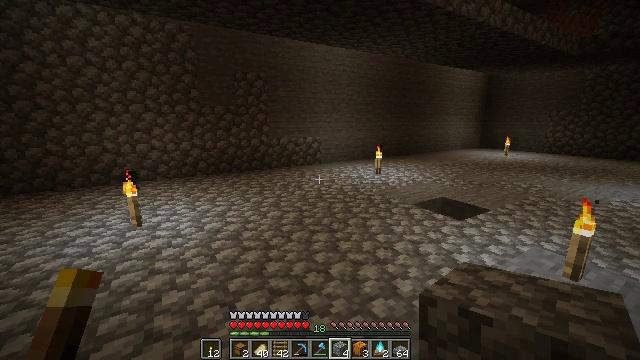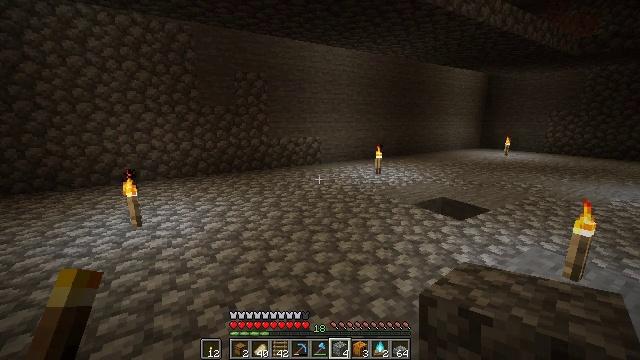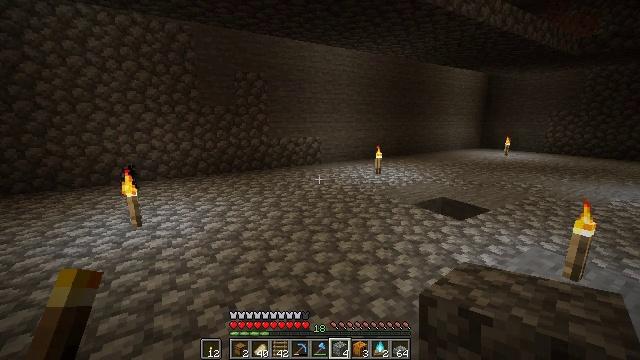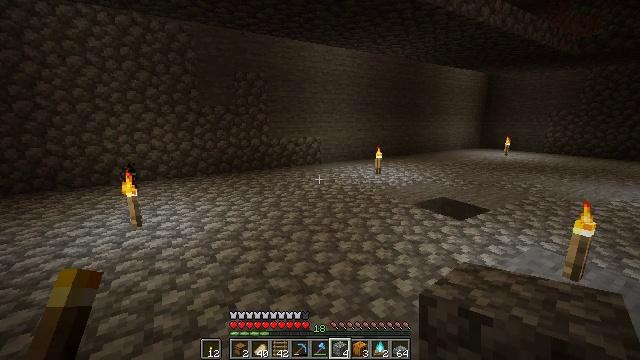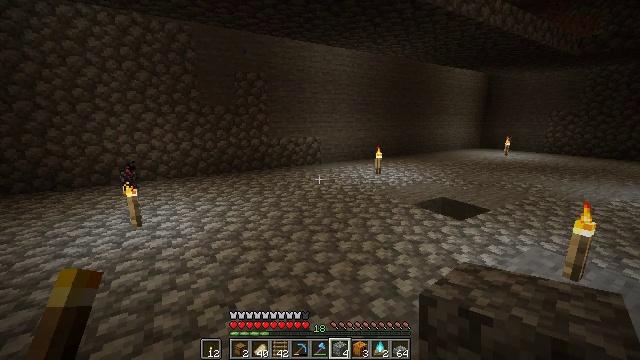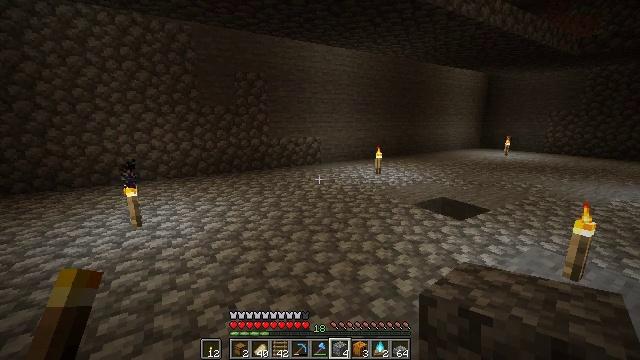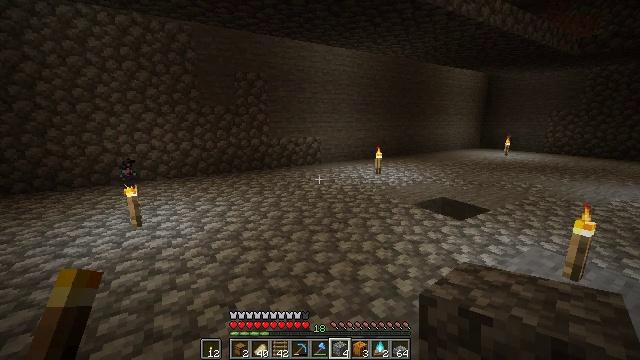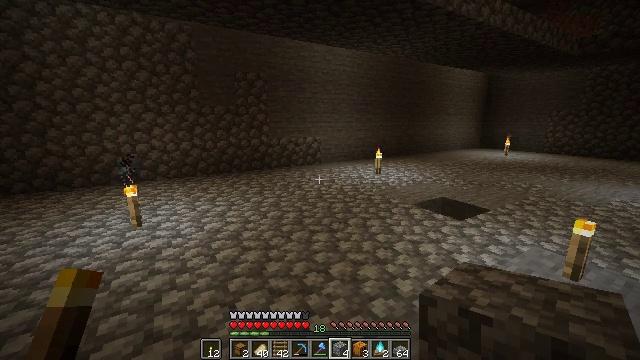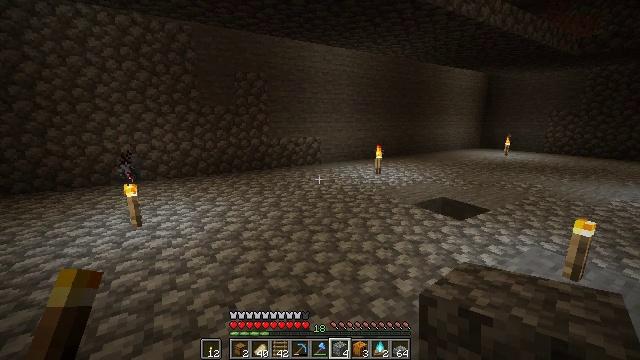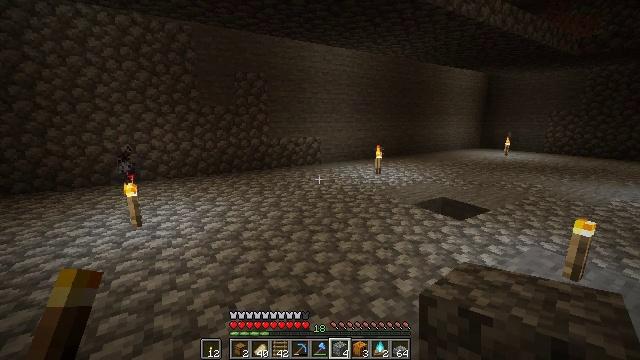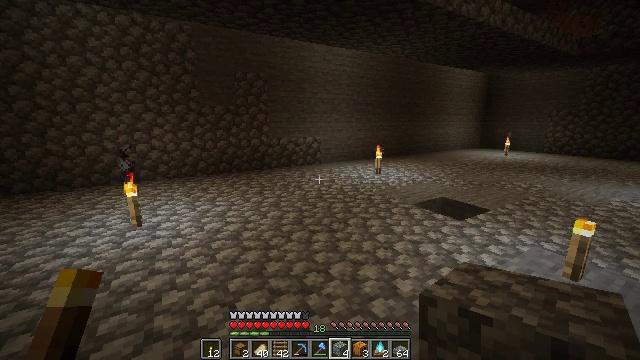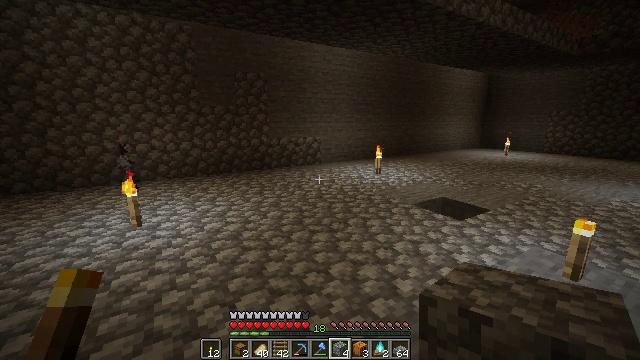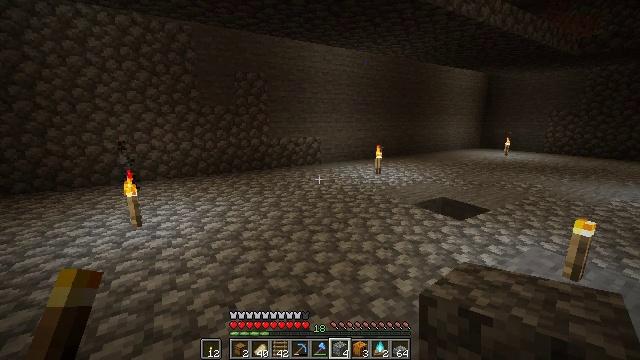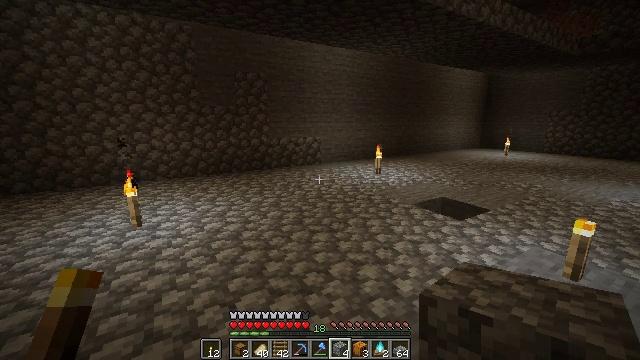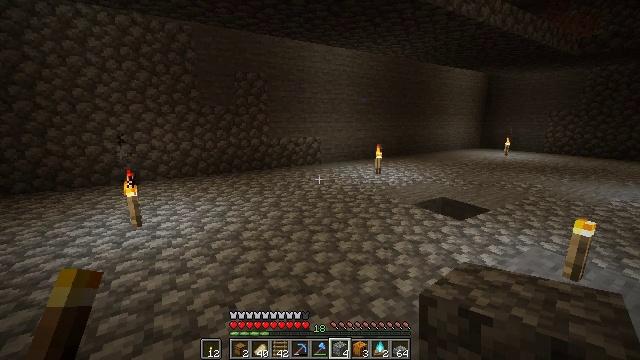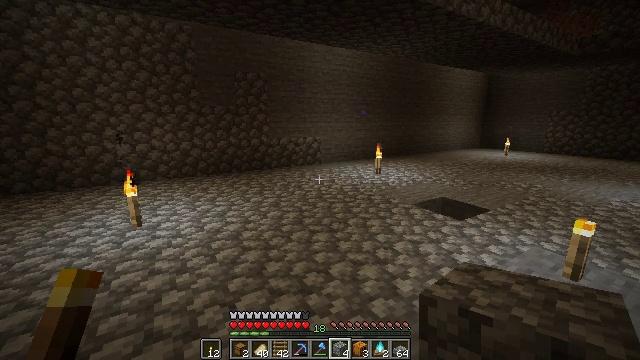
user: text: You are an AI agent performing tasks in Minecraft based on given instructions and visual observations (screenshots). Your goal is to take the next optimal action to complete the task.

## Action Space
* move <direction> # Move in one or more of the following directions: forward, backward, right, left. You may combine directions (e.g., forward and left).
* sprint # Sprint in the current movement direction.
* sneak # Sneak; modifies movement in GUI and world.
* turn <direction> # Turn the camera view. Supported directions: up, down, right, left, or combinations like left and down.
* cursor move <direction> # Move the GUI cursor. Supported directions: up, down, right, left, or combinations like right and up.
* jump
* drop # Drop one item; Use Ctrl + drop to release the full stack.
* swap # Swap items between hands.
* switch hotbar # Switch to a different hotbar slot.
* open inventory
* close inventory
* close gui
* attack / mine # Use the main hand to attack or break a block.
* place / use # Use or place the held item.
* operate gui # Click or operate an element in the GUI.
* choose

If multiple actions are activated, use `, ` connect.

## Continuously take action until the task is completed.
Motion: motion action
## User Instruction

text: Gather the ladder by attacking it.
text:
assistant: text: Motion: no_op
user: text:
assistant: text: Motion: no_op
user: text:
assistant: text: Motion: no_op
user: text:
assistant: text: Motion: no_op
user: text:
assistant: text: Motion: no_op
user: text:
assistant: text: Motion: no_op
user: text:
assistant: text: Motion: no_op
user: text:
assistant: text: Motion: no_op
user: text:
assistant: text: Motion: no_op
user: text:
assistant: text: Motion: no_op
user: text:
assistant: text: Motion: no_op
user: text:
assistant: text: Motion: no_op
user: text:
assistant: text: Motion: no_op
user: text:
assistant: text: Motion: no_op
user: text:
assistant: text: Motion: no_op
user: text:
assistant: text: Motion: no_op
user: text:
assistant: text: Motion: no_op
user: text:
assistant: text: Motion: no_op
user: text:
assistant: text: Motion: no_op
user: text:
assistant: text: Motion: no_op
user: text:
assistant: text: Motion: no_op
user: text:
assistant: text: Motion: no_op
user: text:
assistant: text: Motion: no_op
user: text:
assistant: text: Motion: no_op
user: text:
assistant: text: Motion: no_op
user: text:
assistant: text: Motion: no_op
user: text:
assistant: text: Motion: no_op
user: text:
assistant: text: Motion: no_op
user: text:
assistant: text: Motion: no_op
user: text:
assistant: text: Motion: no_op